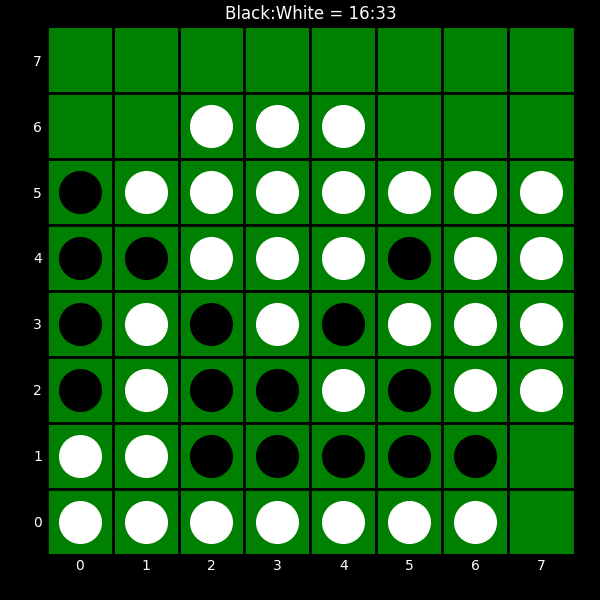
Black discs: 16
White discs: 33